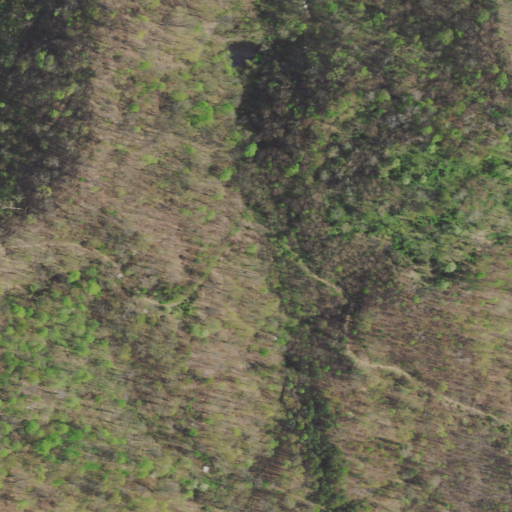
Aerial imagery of gap in Tennessee named Sugartree Gap containing deciduous forest and shrub